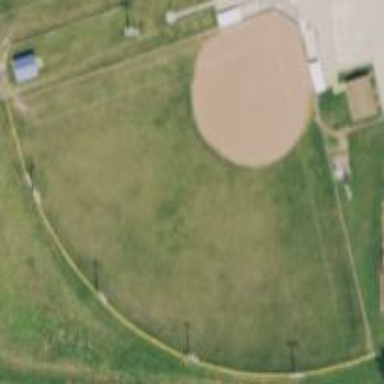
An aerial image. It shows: Baseball pitch for leisure and sports activities.